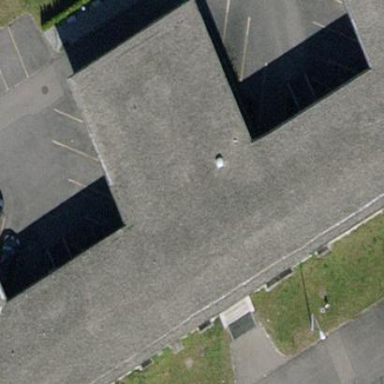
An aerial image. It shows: Building.